Field crop: maize
Growth stage: 2
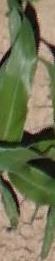
Species: maize